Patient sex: M
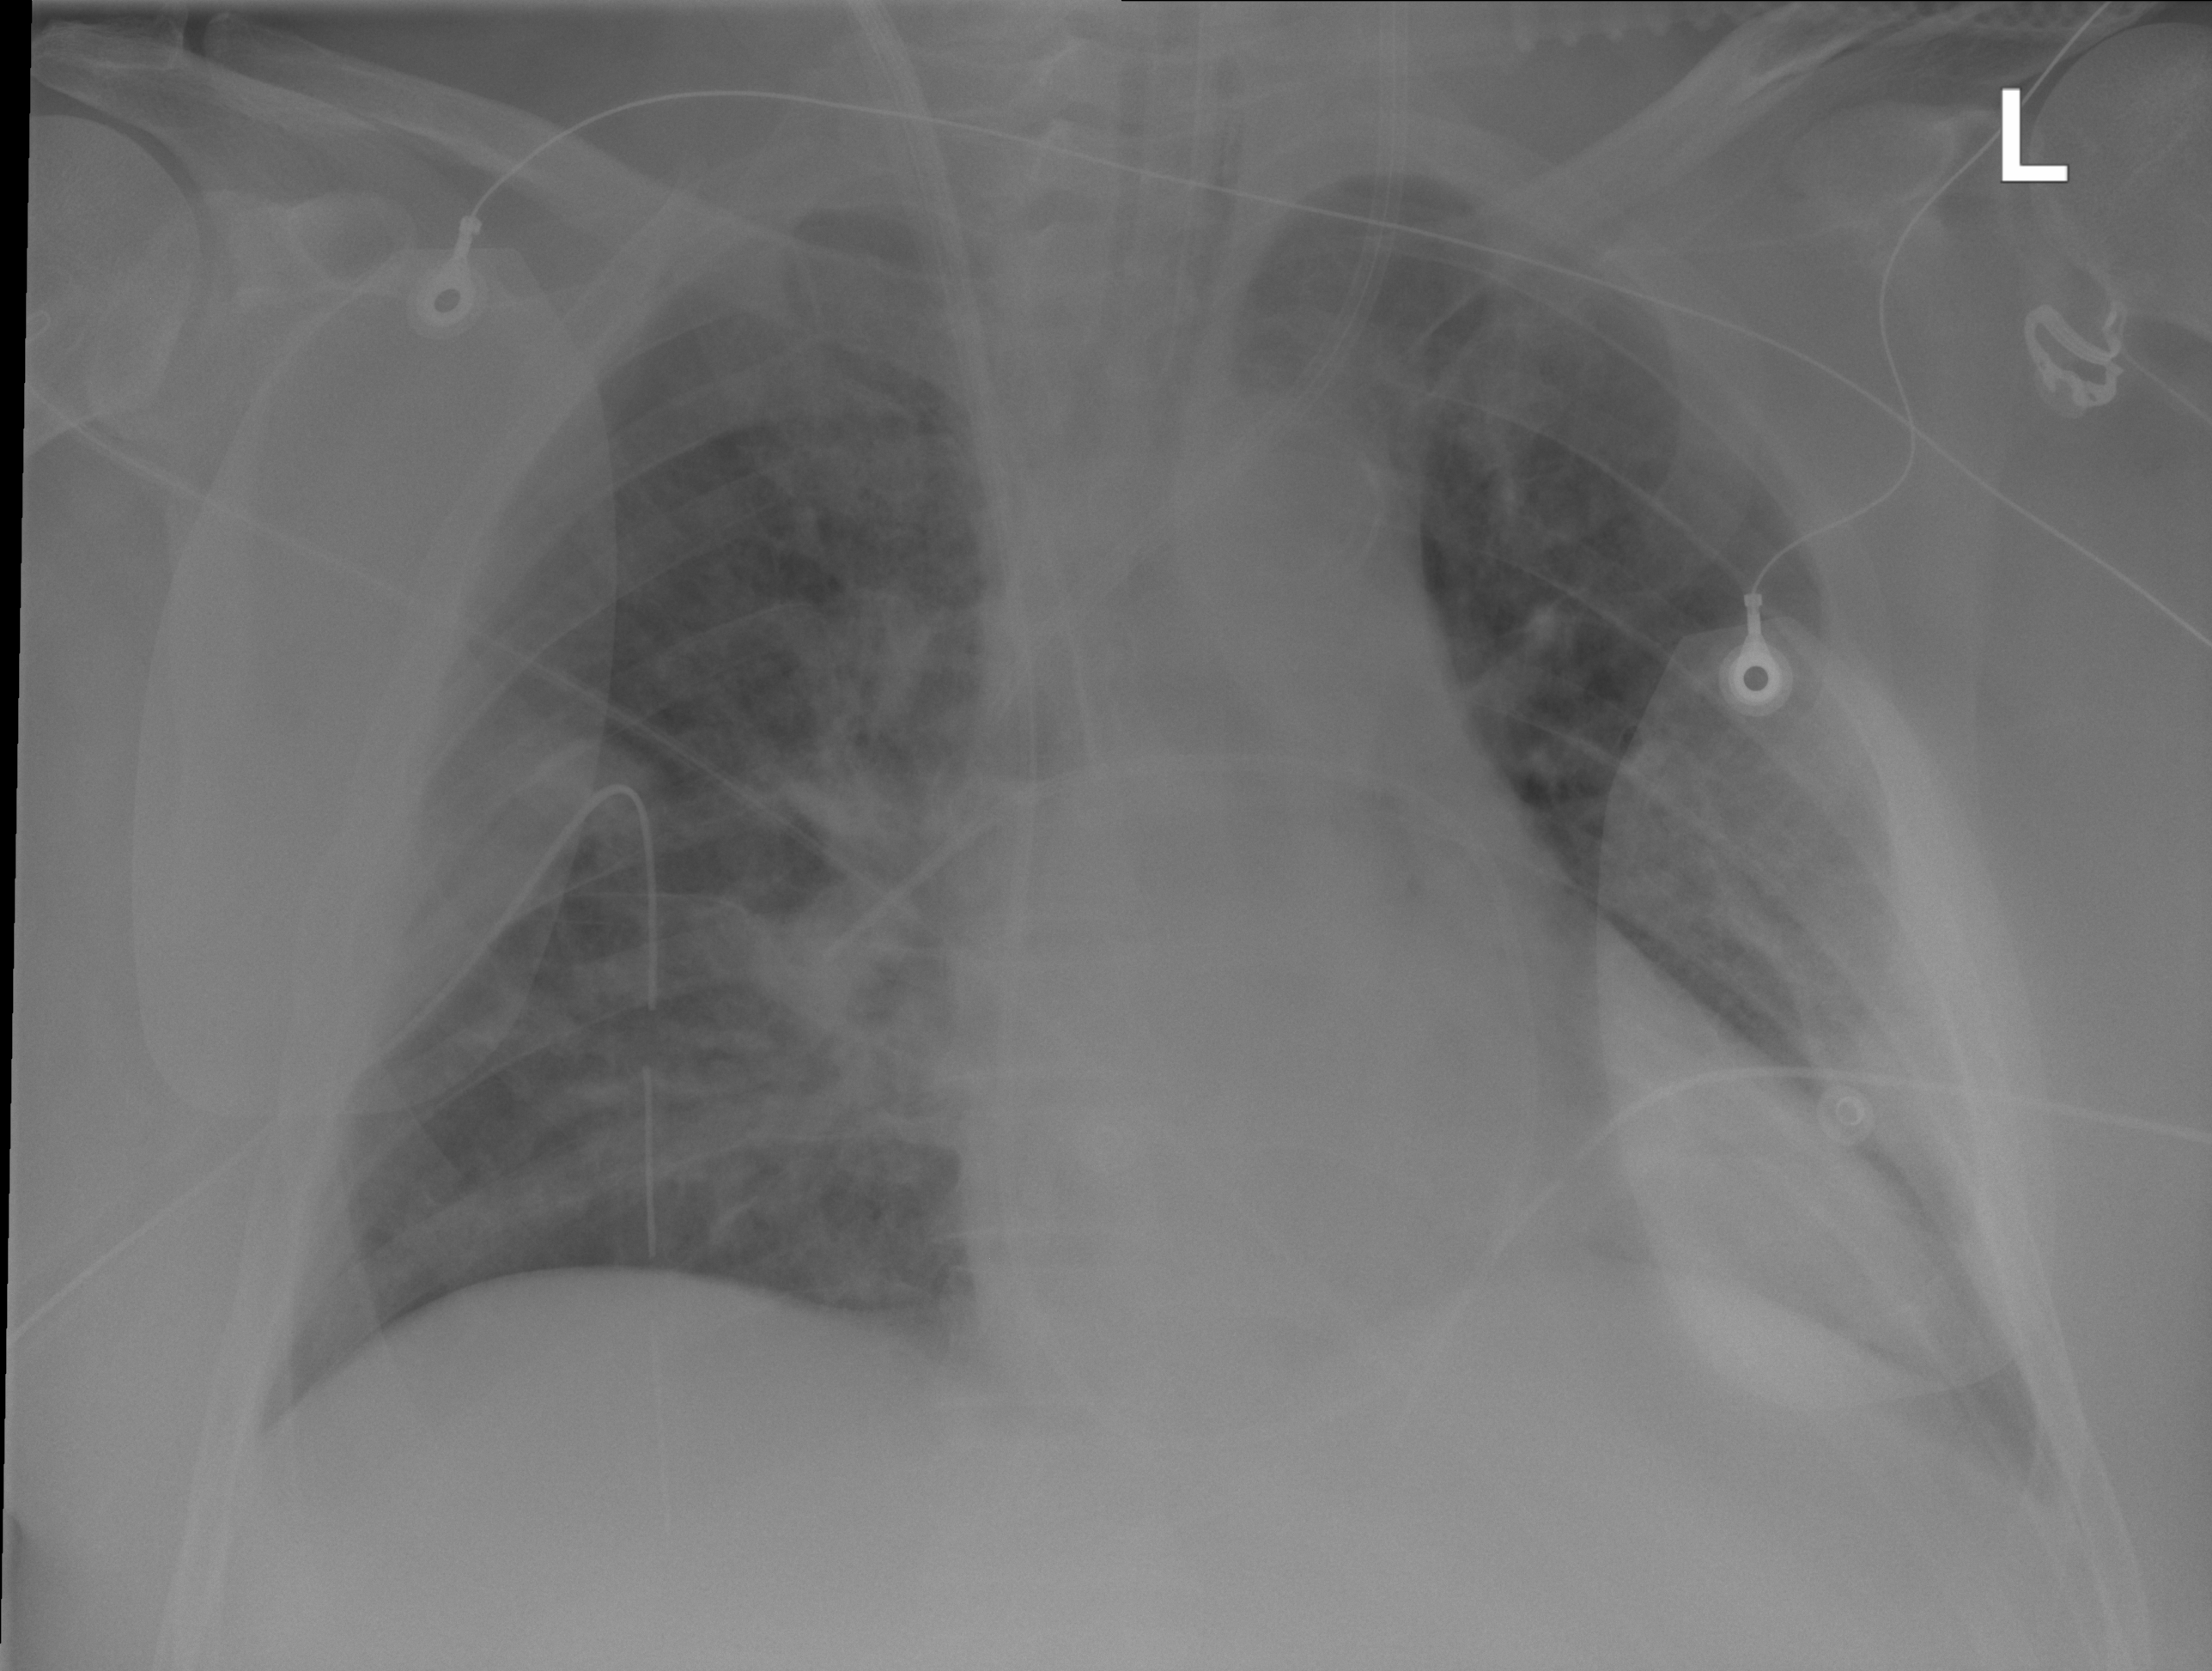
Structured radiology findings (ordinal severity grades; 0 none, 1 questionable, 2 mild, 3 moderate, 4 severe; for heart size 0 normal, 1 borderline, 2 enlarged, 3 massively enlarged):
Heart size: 0
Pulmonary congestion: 2
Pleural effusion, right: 0
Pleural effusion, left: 0
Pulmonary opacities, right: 1
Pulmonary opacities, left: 0
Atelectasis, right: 0
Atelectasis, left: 0